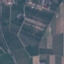
Land use / land cover: PermanentCrop